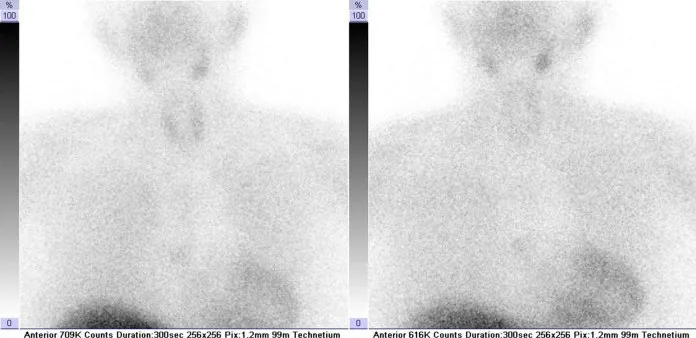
99mTc-sestamibi thyroid scintigraphy confirming the diagnosis of type II amiodarone-induced thyroiditis. Neck and thorax scintigraphy was recorded in the anterior projection at 10 (on the left) and 60 min (on the right) after intravenous administration of 375 MBq of 99mTc-sestamibi. Radiopharmaceutical 99mTc-sestamibi was prepared using a commercially available kit Stamicis. (Curium, Gif-sur-Yvette Cedex, France) and freshly eluted 99mTc pertechnetate (375 MBq; Mallinckrodt, Petten, Netherlands). Symbia T2 dual-head hybrid gamma-camera equipped with multipurpose low-energy high-resolution collimators (Siemens Medical Solutions, Inc. , Hoffman Estates, IL, USA) was used for recording.
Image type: radiology (scintigraphy)